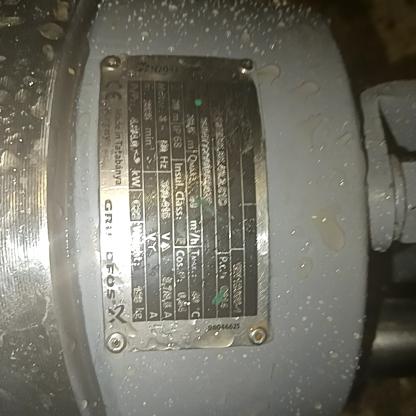
Klasa: tabliczka-znamionowa